Question: I have this query to get all detail of Bills between two dates:
'''
SELECT DT.*
FROM DetailTable DT, BillTable BT, PackageTable PT
WHERE PT.Id = BT.IdPackage
AND DT.IdBill= BT.Id
AND PT.CodeCompany = @codeCompany
AND PT.Date BETWEEN @begin and @end
'''
For every package there are many bills, and I want to get the details of bills of a company,
the result in database it just 20,000 but I have :
> System.Data.SqlClient.SqlException (0x80131904): Timeout expired. The
timeout period elapsed prior to completion of the operation or the
server is not responding.
the c# code :
'''
using (SqlConnection sqlConn = new SqlConnection(SqlServerMasterConnection))
{
if (sqlConn.State != ConnectionState.Open) sqlConn.Open();
using (SqlCommand cmd = new SqlCommand("select DT.* from DetailTable DT, BillTable BT, PackageTable PT where PT.Id= BT.IdPackage and DT.IdBill= BT.Id and PT.CodeCompany = @codeCompany and PT.Date between @begin and @end",
sqlConn))
{
cmd.Parameters.Add(new SqlCeParameter(@begin , beginDate));
cmd.Parameters.Add(new SqlCeParameter("@end", endDate));
cmd.Parameters.Add(new SqlCeParameter("@codeCompany", codeCompany));
using (DbDataReader reader = cmd.ExecuteReader())
{
while (reader.Read())
{
//work todo
}
}
}
}
'''
I even tried this in SQL Server Management it take 25 seconds! any hint please to fix that.
This is the execution plan :

There's two problems that I thing for this problem (I want your ideas).
1. PT.Date is a char(8) (it was used by the developer how begin this project) (yyyyMMdd)
2. the detailTable contain 102 columns.
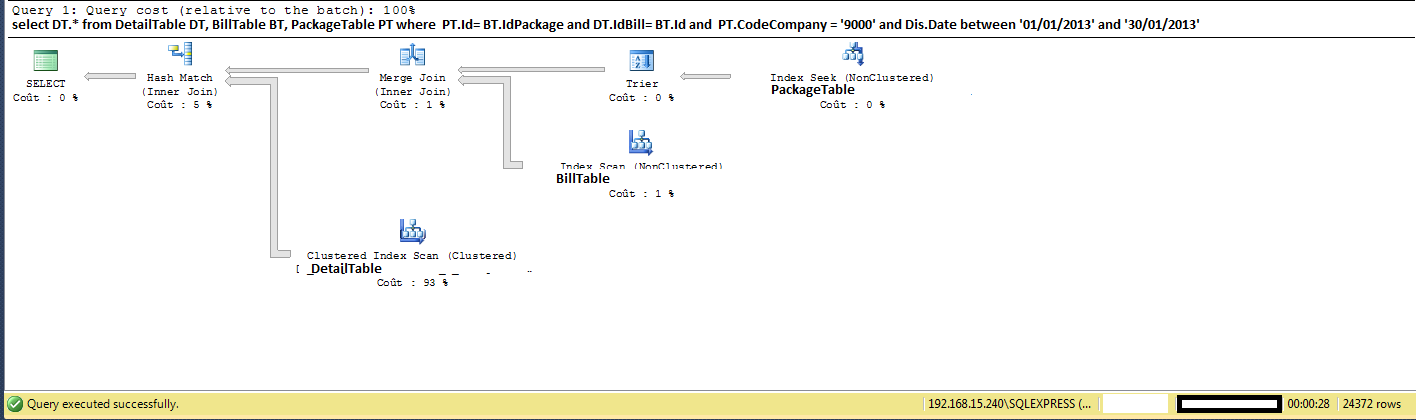
Answer: Try this query -
'''
SELECT DT.*
FROM dbo.DetailTable DT
WHERE EXISTS(
SELECT 1
FROM dbo.BillTable BT
JOIN (
SELECT PT.Id
FROM dbo.PackageTable PT
WHERE PT.CodeCompany = @codeCompany
AND PT.Date BETWEEN @begin AND @end
) PT ON PT.Id = BT.IdPackage
WHERE DT.IdBill = BT.Id
)
'''
Another way -
'''
CREATE PROCEDURE dbo.usp_Test1
@codeCompany VARCHAR(50)
, @begin DATETIME
, @end DATETIME
AS
BEGIN
IF OBJECT_ID (N'tempdb.dbo.#temp') IS NOT NULL
DROP TABLE #temp
CREATE TABLE #temp (ID BIGINT PRIMARY KEY)
INSERT INTO #temp (ID)
SELECT BT.Id
FROM dbo.BillTable BT
JOIN dbo.PackageTable PT ON PT.Id = BT.IdPackage
WHERE PT.CodeCompany = @codeCompany
AND PT.[Date] BETWEEN @begin AND @end
SELECT DT.*
FROM dbo.DetailTable DT
WHERE DT.IdBill IN (SELECT Id FROM #temp)
END
'''